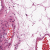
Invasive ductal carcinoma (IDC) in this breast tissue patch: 0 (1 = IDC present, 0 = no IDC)